Question: I want to display correctly links.
here is the problem, links are front of other links and can't see correctly..

and here is my code:
'''
<html>
<head>
<style>
.btn3Link {
-webkit-border-radius: 4px;
-moz-border-radius: 4px;
border-radius: 4px;
border: solid 1px #20538D;
text-shadow: 0 -1px 0 rgba(0, 0, 0, 0.4);
-webkit-box-shadow: inset 0 1px 0 rgba(255, 255, 255, 0.4), 0 1px 1px rgba(0, 0, 0, 0.2);
-moz-box-shadow: inset 0 1px 0 rgba(255, 255, 255, 0.4), 0 1px 1px rgba(0, 0, 0, 0.2);
box-shadow: inset 0 1px 0 rgba(255, 255, 255, 0.4), 0 1px 1px rgba(0, 0, 0, 0.2);
background: #4479BA;
color: #FFF;
padding: 8px 12px;
text-decoration: none;
}</style>
<style>.btn3Link {padding: 10px 15px;background: #4479BA;color: #FFF;}.btn3Link:hover, .btn3Link:focus {background: #356094;border: solid 1px #2A4E77;text-decoration: none;}</style>
</head>
<body>
<a class="btn3Link" href="dsds">test</a> <a class="btn3Link" href="dsds">test</a> <a class="btn3Link" href="dsds">test</a> <a class="btn3Link" href="dsds">test</a> <a class="btn3Link" href="dsds">test</a> <a class="btn3Link" href="dsds">test</a> <a class="btn3Link" href="dsds">test</a> <a class="btn3Link" href="dsds">test</a> <a class="btn3Link" href="dsds">test</a>
<a class="btn3Link" href="dsds">test</a> <a class="btn3Link" href="dsds">test</a> <a class="btn3Link" href="dsds">test</a> <a class="btn3Link" href="dsds">test</a> <a class="btn3Link" href="dsds">test</a> <a class="btn3Link" href="dsds">test</a> <a class="btn3Link" href="dsds">test</a> <a class="btn3Link" href="dsds">test</a> <a class="btn3Link" href="dsds">test</a>
<a class="btn3Link" href="dsds">test</a> <a class="btn3Link" href="dsds">test</a> <a class="btn3Link" href="dsds">test</a> <a class="btn3Link" href="dsds">test</a> <a class="btn3Link" href="dsds">test</a> <a class="btn3Link" href="dsds">test</a> <a class="btn3Link" href="dsds">test</a> <a class="btn3Link" href="dsds">test</a> <a class="btn3Link" href="dsds">test</a>
</body>
</html>
'''
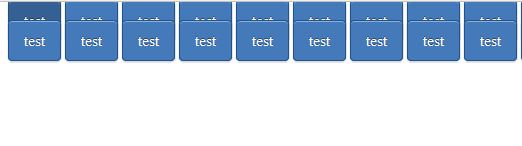
Answer: You forgot to give 'display: inline-block':
'''
.btn3Link {display: inline-block;}
'''
Inline elements cannot handle 'padding' and 'margin' on top and bottom, so they get overlapped or aligned to their baseline. Giving 'display: inline-block' to them, gives them the power to be both inline as well as possess the block level attributes.
'''
.btn3Link {
-webkit-border-radius: 4px;
-moz-border-radius: 4px;
border-radius: 4px;
border: solid 1px #20538D;
text-shadow: 0 -1px 0 rgba(0, 0, 0, 0.4);
-webkit-box-shadow: inset 0 1px 0 rgba(255, 255, 255, 0.4), 0 1px 1px rgba(0, 0, 0, 0.2);
-moz-box-shadow: inset 0 1px 0 rgba(255, 255, 255, 0.4), 0 1px 1px rgba(0, 0, 0, 0.2);
box-shadow: inset 0 1px 0 rgba(255, 255, 255, 0.4), 0 1px 1px rgba(0, 0, 0, 0.2);
background: #4479BA;
color: #FFF;
padding: 8px 12px;
text-decoration: none;
display: inline-block;
}
'''
'''
<a class="btn3Link" href="dsds">test</a> <a class="btn3Link" href="dsds">test</a> <a class="btn3Link" href="dsds">test</a> <a class="btn3Link" href="dsds">test</a> <a class="btn3Link" href="dsds">test</a> <a class="btn3Link" href="dsds">test</a> <a class="btn3Link" href="dsds">test</a> <a class="btn3Link" href="dsds">test</a> <a class="btn3Link" href="dsds">test</a>
<a class="btn3Link" href="dsds">test</a> <a class="btn3Link" href="dsds">test</a> <a class="btn3Link" href="dsds">test</a> <a class="btn3Link" href="dsds">test</a> <a class="btn3Link" href="dsds">test</a> <a class="btn3Link" href="dsds">test</a> <a class="btn3Link" href="dsds">test</a> <a class="btn3Link" href="dsds">test</a> <a class="btn3Link" href="dsds">test</a>
<a class="btn3Link" href="dsds">test</a> <a class="btn3Link" href="dsds">test</a> <a class="btn3Link" href="dsds">test</a> <a class="btn3Link" href="dsds">test</a> <a class="btn3Link" href="dsds">test</a> <a class="btn3Link" href="dsds">test</a> <a class="btn3Link" href="dsds">test</a> <a class="btn3Link" href="dsds">test</a> <a class="btn3Link" href="dsds">test</a>
'''